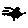
Label: bird